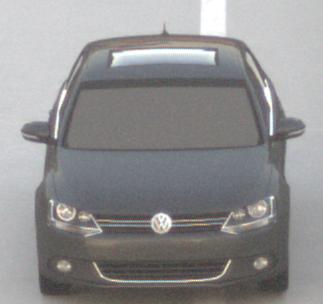
Make: VW
Model: Jetta 1.2 TSI
Detailed model: Jetta (IV)
Model produced from: 2011/01
Model produced until: 2014/08
Doors: 4
Color: gray
Road condition: dry road
Daytime: sunrise or sunset
Contrast: low contrast